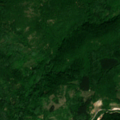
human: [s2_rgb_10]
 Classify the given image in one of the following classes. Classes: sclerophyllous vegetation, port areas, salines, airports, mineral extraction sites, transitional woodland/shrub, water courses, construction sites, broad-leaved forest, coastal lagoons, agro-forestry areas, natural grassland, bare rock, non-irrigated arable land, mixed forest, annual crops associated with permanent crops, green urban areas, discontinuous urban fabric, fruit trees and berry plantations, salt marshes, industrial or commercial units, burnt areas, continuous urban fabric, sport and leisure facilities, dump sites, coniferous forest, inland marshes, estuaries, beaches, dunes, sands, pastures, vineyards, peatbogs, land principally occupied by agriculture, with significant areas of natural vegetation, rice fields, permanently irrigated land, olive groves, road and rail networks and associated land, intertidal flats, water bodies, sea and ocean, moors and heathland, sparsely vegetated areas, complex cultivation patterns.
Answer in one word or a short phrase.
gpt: land principally occupied by agriculture, with significant areas of natural vegetation, broad-leaved forest, transitional woodland/shrub